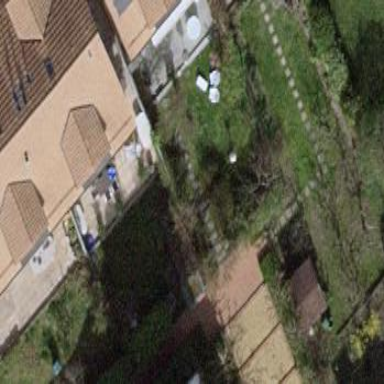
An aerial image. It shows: Garden surrounded by fence.